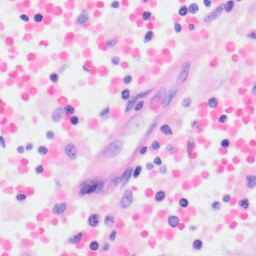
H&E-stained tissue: Kidney